Interaction volume radius: 10 \u00c5
Interaction volume height: 10 \u00c5
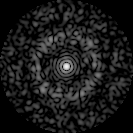
Disorder parameter: 0.8237